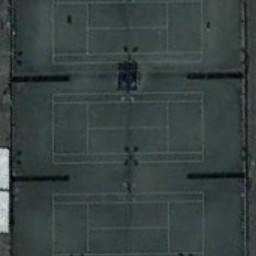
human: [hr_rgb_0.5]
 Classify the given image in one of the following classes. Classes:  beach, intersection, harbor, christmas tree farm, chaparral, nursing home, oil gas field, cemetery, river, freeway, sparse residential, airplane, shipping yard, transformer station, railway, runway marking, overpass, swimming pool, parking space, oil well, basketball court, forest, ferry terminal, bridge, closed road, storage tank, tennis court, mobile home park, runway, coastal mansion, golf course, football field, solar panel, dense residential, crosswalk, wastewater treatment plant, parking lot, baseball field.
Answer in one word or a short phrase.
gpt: tennis court